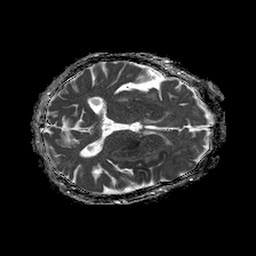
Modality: ADC
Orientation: axial
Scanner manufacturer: philips
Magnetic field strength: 1.5 T
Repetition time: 4.6 s
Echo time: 0.08631 s